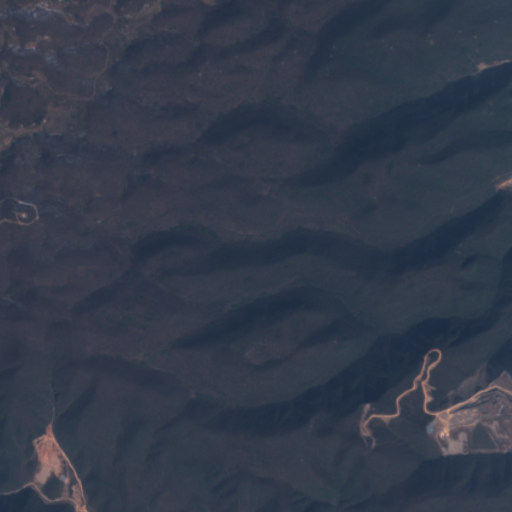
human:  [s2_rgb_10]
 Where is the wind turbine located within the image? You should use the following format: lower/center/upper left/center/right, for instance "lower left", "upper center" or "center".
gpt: The wind turbine is located in the center left of the image.
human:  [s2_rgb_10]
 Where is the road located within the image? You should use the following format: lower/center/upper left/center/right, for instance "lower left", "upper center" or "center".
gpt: There is no road in the image.